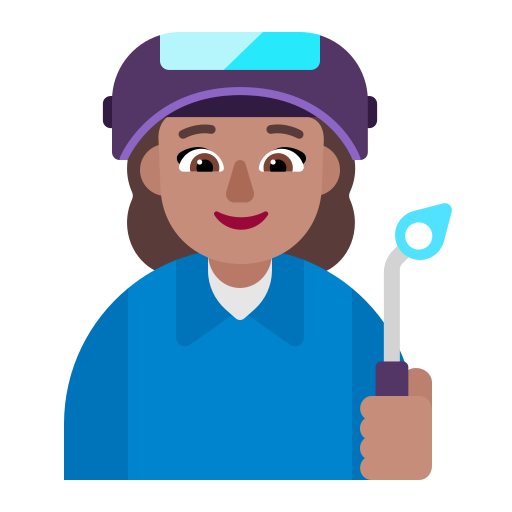
woman factory worker flat